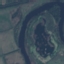
Label: River